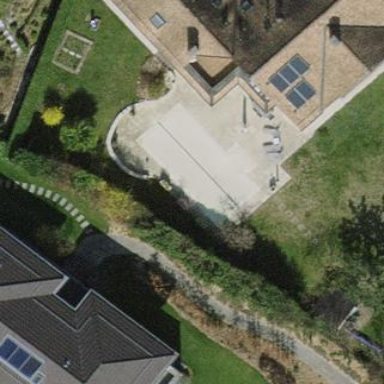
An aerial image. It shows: Swimming pool located in leisure land.